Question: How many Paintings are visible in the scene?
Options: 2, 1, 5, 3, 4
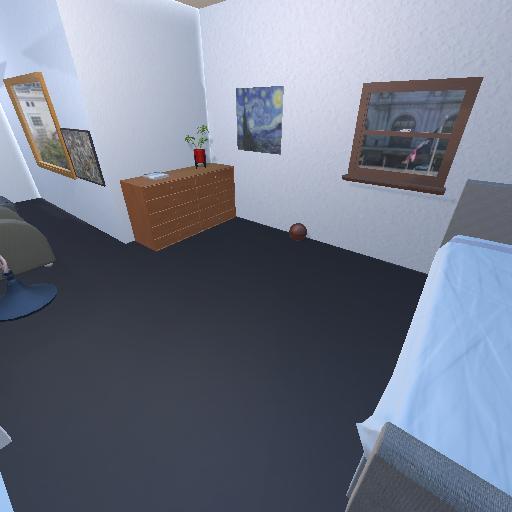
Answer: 2